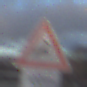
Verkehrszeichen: WildwechselLinks
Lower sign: Entfernungsangaben1
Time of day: SunriseSunset
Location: Outdoor (Suburban)
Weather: PartlyCloudy
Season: NotSpecified
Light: Natural